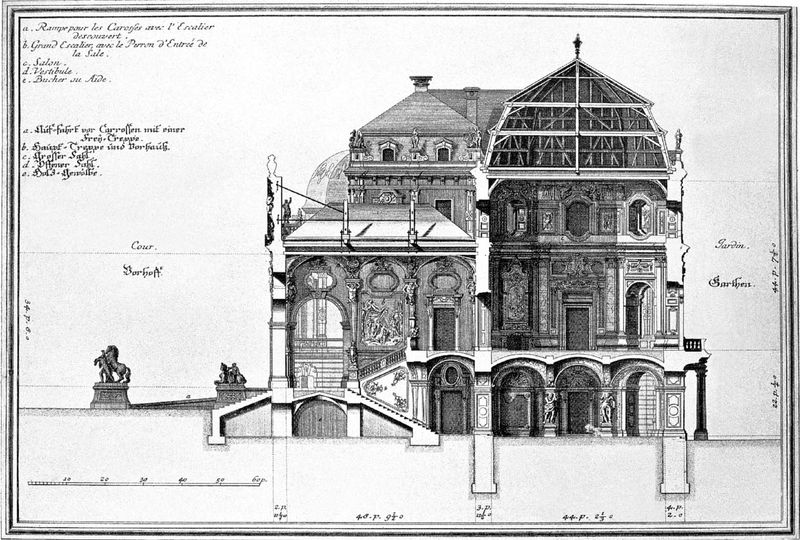
Titel: Oberes Belvedere
Künstler: Johann Lukas von Hildebrandt
Standort: Wien (EU - AUT)
Schlagwörter: skizze, säule, säulen, kirche, statue, balkon, schrift, kuppel, text, statuen, rundbögen, löwe, grundriss, maßstab, bauplan, löew